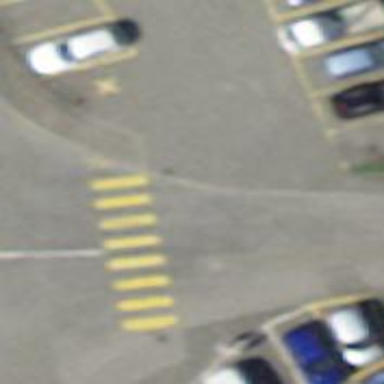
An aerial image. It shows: Marked crossing with zebra markings on the road.